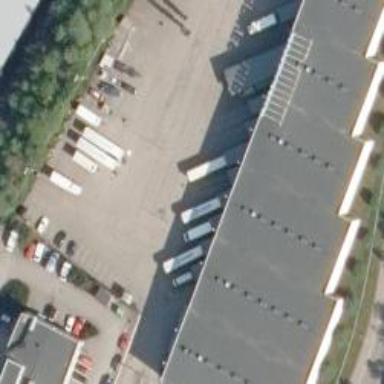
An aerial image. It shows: Warehouse.